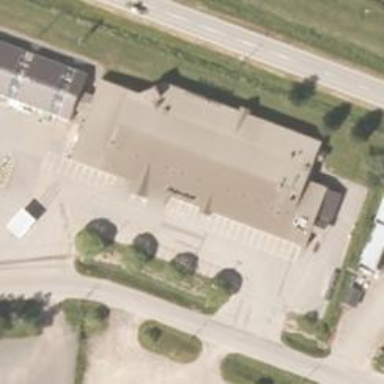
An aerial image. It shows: Supermarket.